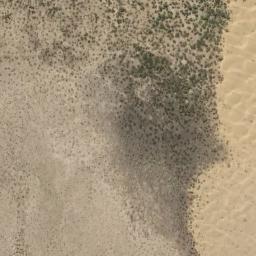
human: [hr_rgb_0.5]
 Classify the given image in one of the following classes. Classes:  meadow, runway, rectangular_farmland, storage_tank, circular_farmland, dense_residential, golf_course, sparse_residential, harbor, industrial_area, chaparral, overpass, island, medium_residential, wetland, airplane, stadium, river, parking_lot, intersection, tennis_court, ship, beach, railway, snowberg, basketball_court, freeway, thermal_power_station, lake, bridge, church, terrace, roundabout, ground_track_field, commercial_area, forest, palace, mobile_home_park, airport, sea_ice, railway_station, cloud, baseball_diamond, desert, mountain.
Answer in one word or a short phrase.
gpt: chaparral